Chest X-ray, PA view. Patient: 59 years old, sex M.
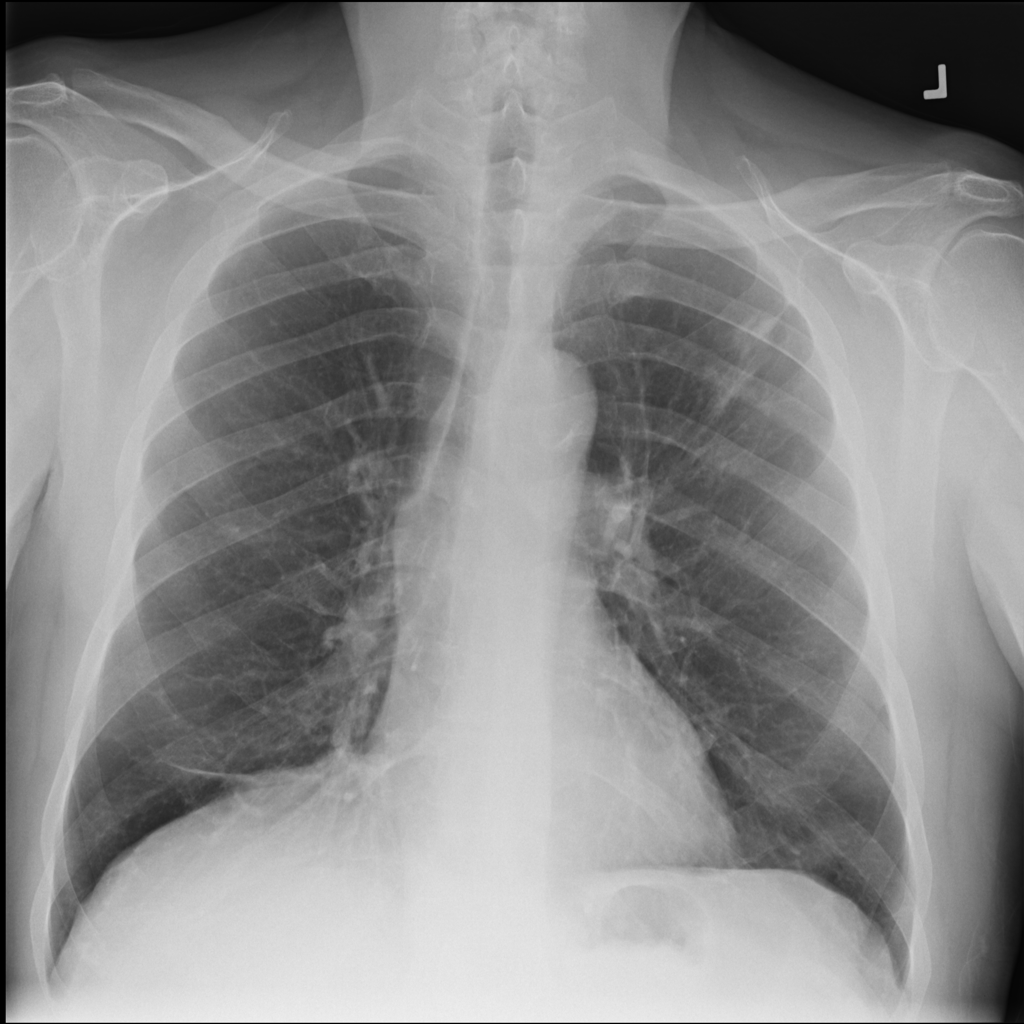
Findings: Atelectasis, Fibrosis